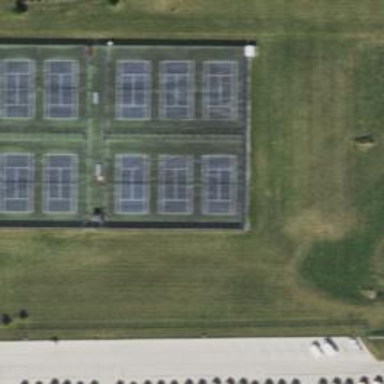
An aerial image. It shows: Leisure park with tennis court. The court is located on pitch.